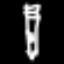
Label: pencil